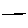
Label: line